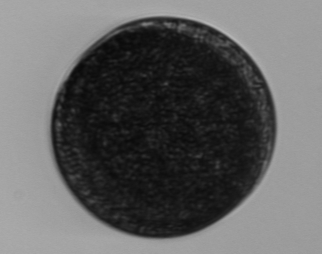
Label: Coscinodiscus